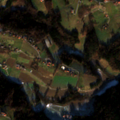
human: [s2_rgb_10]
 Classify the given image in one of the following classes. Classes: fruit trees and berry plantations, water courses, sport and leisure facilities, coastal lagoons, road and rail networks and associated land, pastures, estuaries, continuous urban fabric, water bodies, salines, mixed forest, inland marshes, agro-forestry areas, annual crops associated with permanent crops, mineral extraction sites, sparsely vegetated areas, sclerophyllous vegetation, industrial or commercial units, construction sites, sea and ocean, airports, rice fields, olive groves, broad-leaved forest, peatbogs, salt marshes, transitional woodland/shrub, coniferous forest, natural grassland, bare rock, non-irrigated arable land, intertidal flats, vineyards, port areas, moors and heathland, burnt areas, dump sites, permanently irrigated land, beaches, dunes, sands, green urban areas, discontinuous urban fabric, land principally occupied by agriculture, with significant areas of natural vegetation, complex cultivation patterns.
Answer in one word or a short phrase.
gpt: complex cultivation patterns, mixed forest